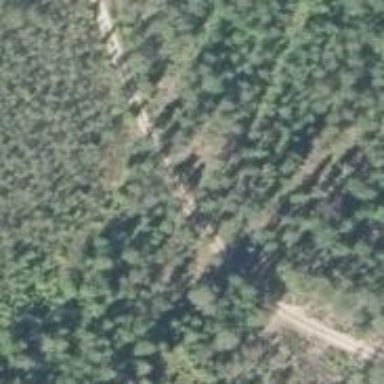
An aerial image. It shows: Track road with grade4 tracktype.